Brain MRI, t2w sequence, axial 2D slice.
Patient: age 42, sex F, weight 95 kg, height 1.95 m
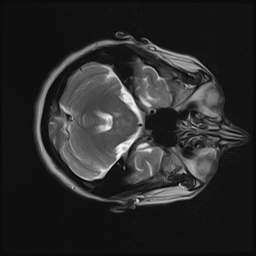